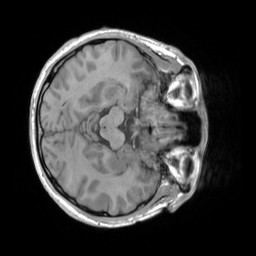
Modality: T1w
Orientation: axial
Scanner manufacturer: siemens
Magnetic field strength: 3 T
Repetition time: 2 s
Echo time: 0.00252 s